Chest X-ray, PA view. Patient: 31 years old, sex F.
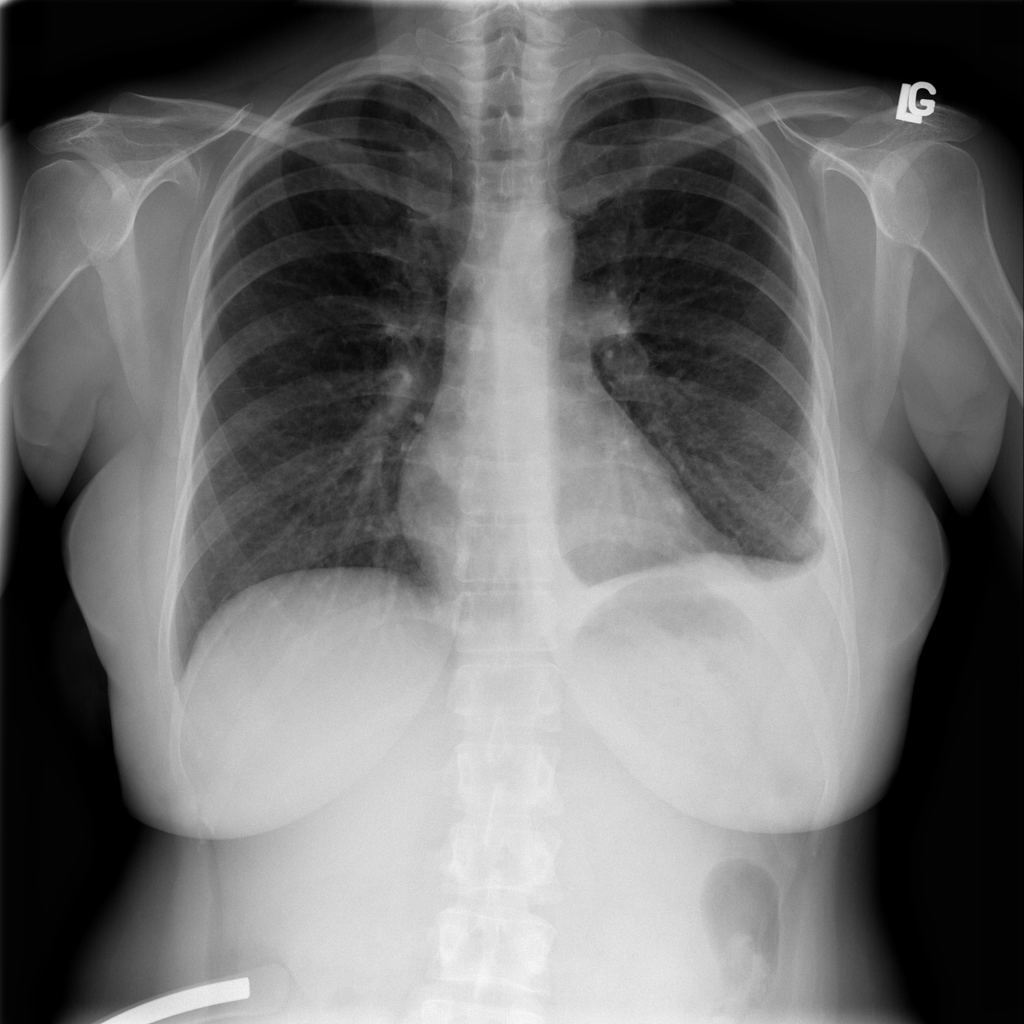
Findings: Effusion